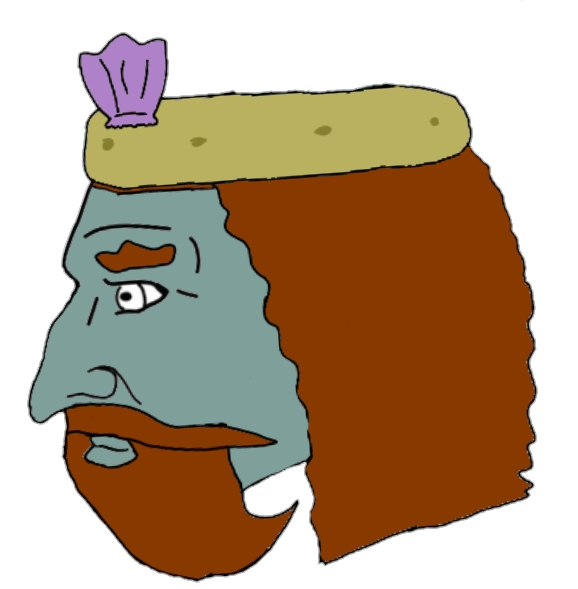
Label: 4_Yes_Chad